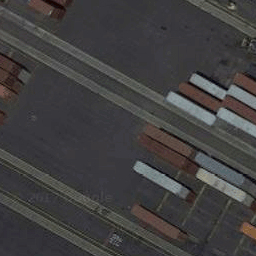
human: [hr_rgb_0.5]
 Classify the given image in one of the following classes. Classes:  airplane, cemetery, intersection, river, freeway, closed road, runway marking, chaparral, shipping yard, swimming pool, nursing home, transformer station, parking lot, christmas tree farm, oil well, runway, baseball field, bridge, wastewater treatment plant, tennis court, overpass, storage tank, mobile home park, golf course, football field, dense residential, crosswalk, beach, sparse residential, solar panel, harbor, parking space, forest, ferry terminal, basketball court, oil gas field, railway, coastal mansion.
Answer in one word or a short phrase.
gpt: shipping yard